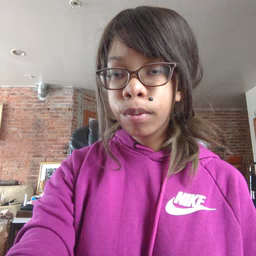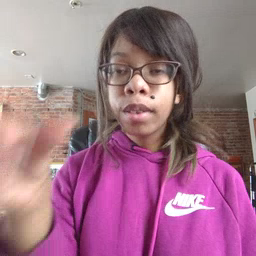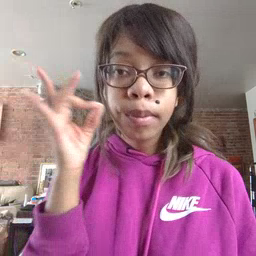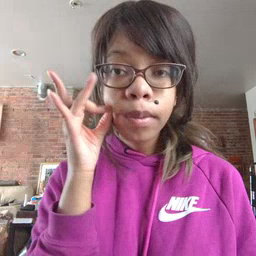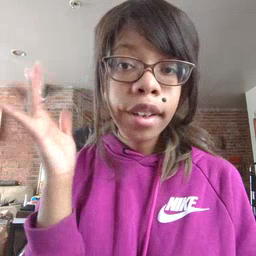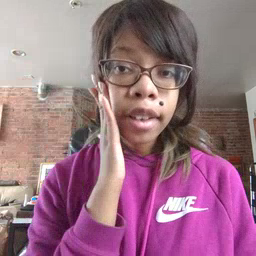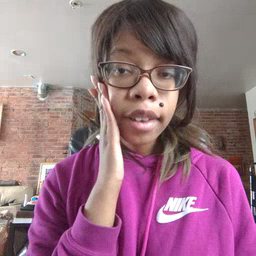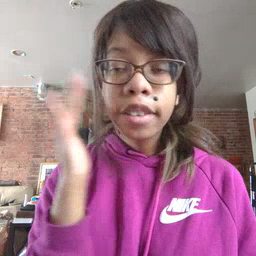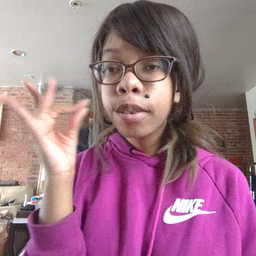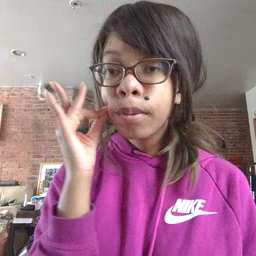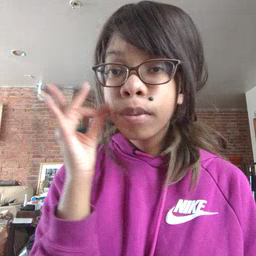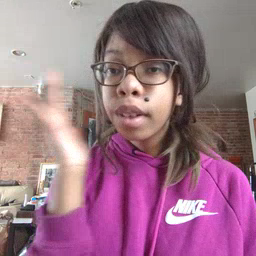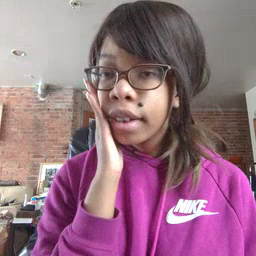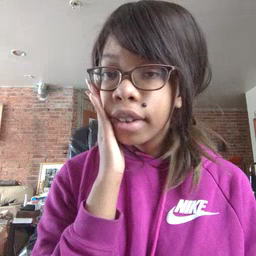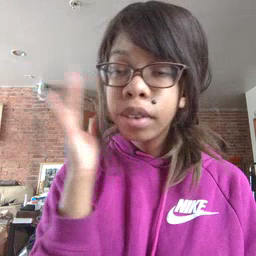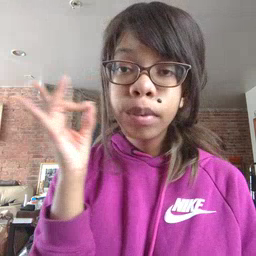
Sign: bee